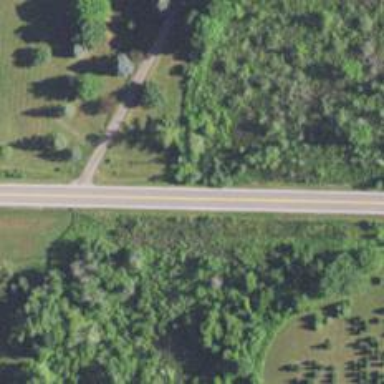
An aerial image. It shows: Tertiary road.